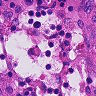
Metastatic tissue present: no